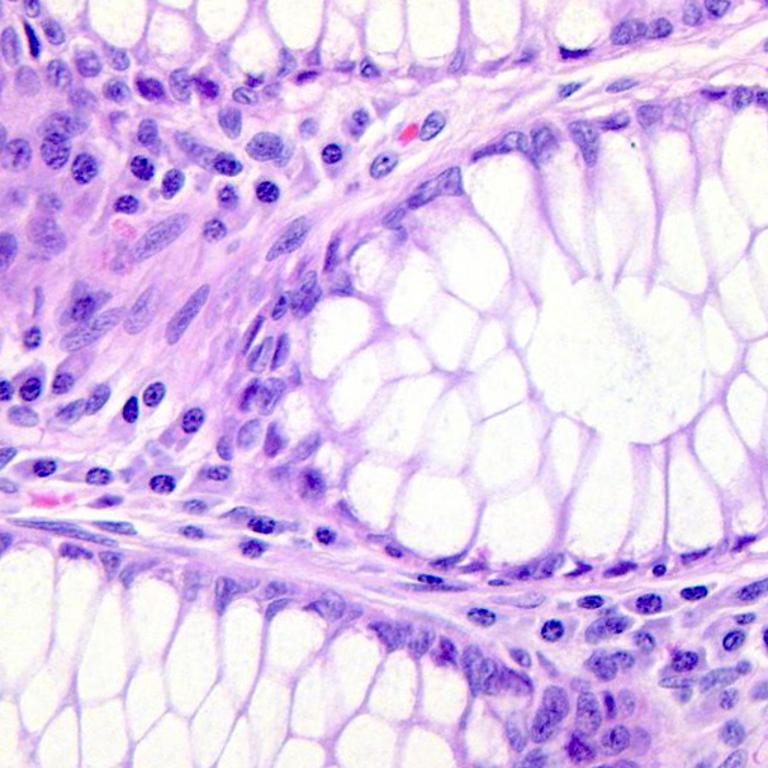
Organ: colon
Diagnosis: benign